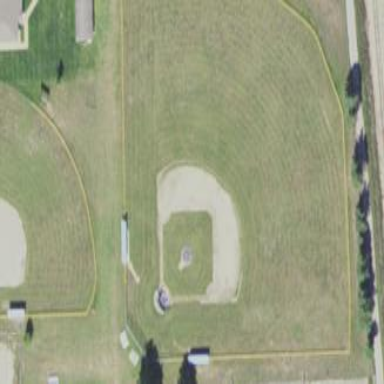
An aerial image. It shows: Baseball pitch for leisure land activities.